Brain MRI, t1w sequence, axial 2D slice.
Patient: age 37, sex M, weight 90 kg, height 1.9 m
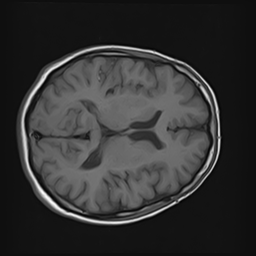